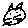
Label: cat